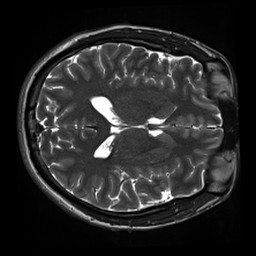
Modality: inplaneT2
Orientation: axial
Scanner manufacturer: siemens
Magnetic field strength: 3 T
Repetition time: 11 s
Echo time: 0.059 s